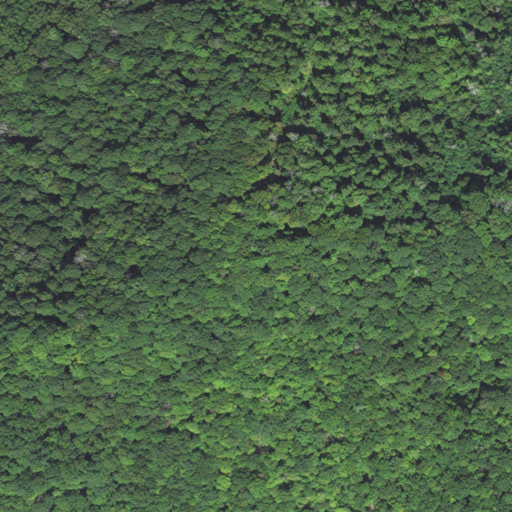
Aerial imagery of mountain in North Carolina named Shepherd Mountain containing deciduous forest and mixed forest